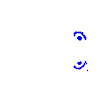
Particle: pion